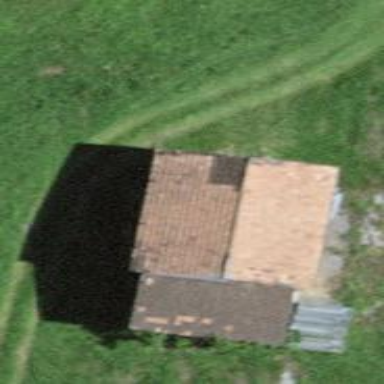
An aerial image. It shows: Barn.